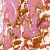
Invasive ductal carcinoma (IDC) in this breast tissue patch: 0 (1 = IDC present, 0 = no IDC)